Question: ggplot2 seems to have gone haywire in my machine. No matter what color I specify, it seems to print the lines in red! For example, the following code also prints the plot in red (image attached).
'''
df <- data.frame(
date = seq(Sys.Date(), len=100, by="1 day")[sample(100, 50)],
price = runif(50)
)
df <- df[order(df$date), ]
dt <- qplot(date, price, data=df, geom="line", color="blue")
dt
'''

What is wrong?
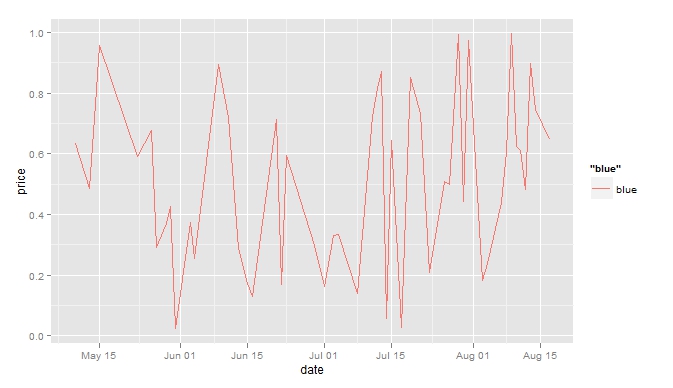
Answer: Replace colour = "blue" with this instead:
'''
colour = I("blue")
'''
---
As @joran rightly mentions, it's better to do it this way instead:
'''
ggplot(data=df, aes(date, price)) + geom_line(color="blue")
'''